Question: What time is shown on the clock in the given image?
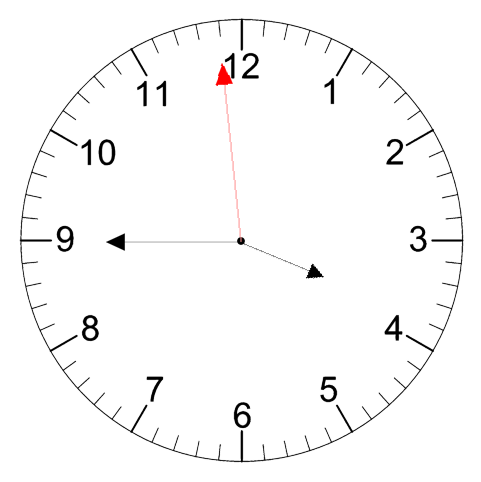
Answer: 03:44:59